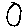
Label: circle